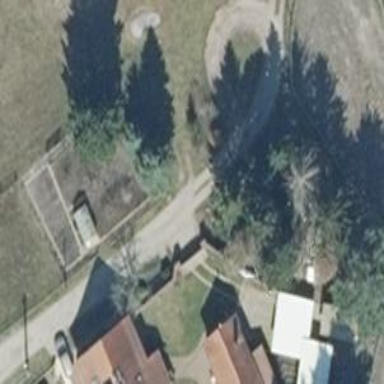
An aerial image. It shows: Residential road.